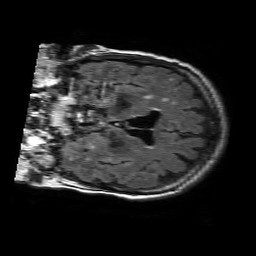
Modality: FLAIR
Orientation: coronal
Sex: female
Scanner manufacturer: philips
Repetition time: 11 s
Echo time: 0.125 s